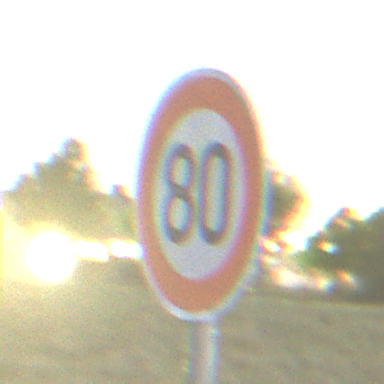
Verkehrszeichen: Geschwindigkeit80
Umgebung: Outdoor, Nature
Tageszeit: Night
Wetter: Overcast
Licht: Artificial
Jahreszeit: NotSpecified
Kontrast: LowContrast